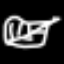
Label: leaf